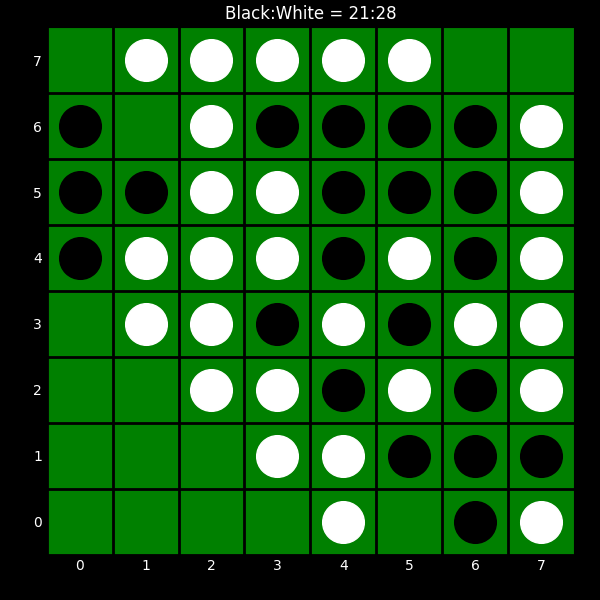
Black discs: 21
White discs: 28